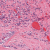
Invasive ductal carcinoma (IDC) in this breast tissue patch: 1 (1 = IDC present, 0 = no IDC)